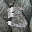
Label: 5